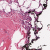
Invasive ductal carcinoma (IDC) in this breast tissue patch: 0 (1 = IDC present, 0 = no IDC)